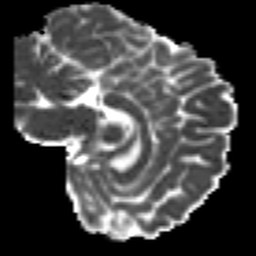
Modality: MD
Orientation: sagittal
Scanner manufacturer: siemens
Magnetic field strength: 3 T
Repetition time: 7.8 s
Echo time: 0.09 s